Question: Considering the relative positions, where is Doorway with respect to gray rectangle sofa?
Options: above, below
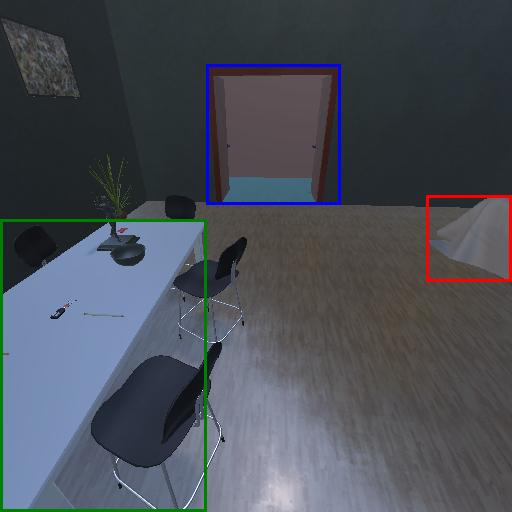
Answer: above